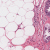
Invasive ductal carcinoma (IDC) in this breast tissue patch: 0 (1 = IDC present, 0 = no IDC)